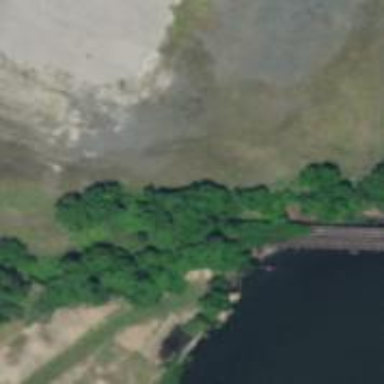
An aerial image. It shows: Disused railway line on trestle bridge.